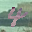
Label: 4